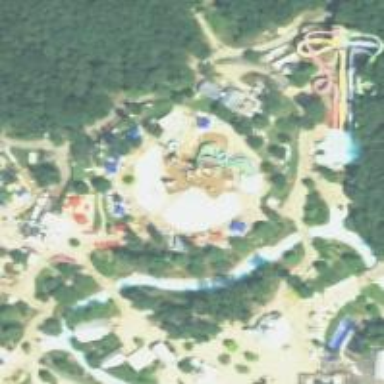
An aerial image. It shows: Water slide attraction.